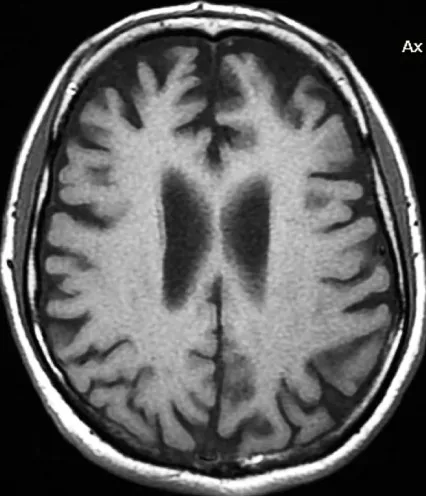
MRI scan (transversal).
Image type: radiology (mri)